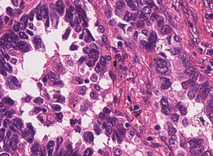
Tumor epithelial tissue: yes
Tumor-associated stroma tissue: yes
Normal tissue: no